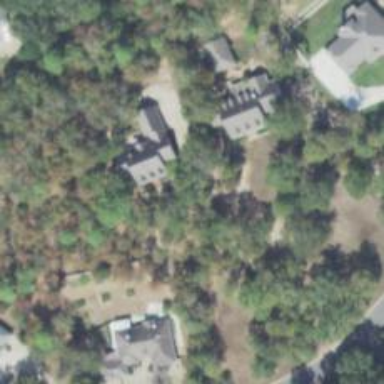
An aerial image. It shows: Driveway.